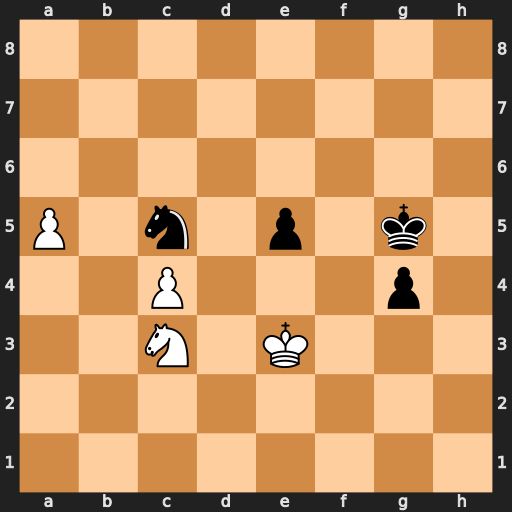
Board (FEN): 8/8/8/P1n1p1k1/2P3p1/2N1K3/8/8
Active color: w
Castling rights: -
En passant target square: -
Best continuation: Ne4+ Nxe4 Kxe4 g3 Kf3